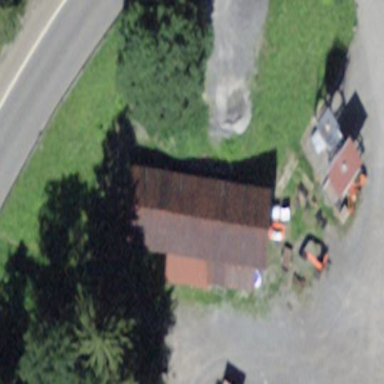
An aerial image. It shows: Industrial building with gabled roof.